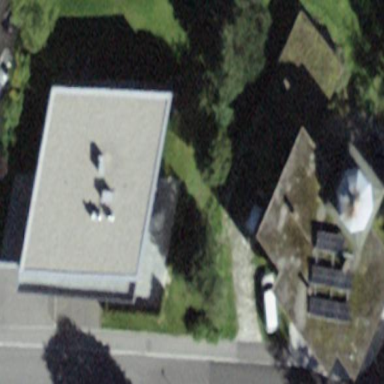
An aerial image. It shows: Building with flat roof.